Field crop: maize
Growth stage: 2
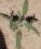
Species: atriplex